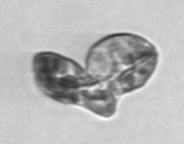
Label: Karenia